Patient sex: M
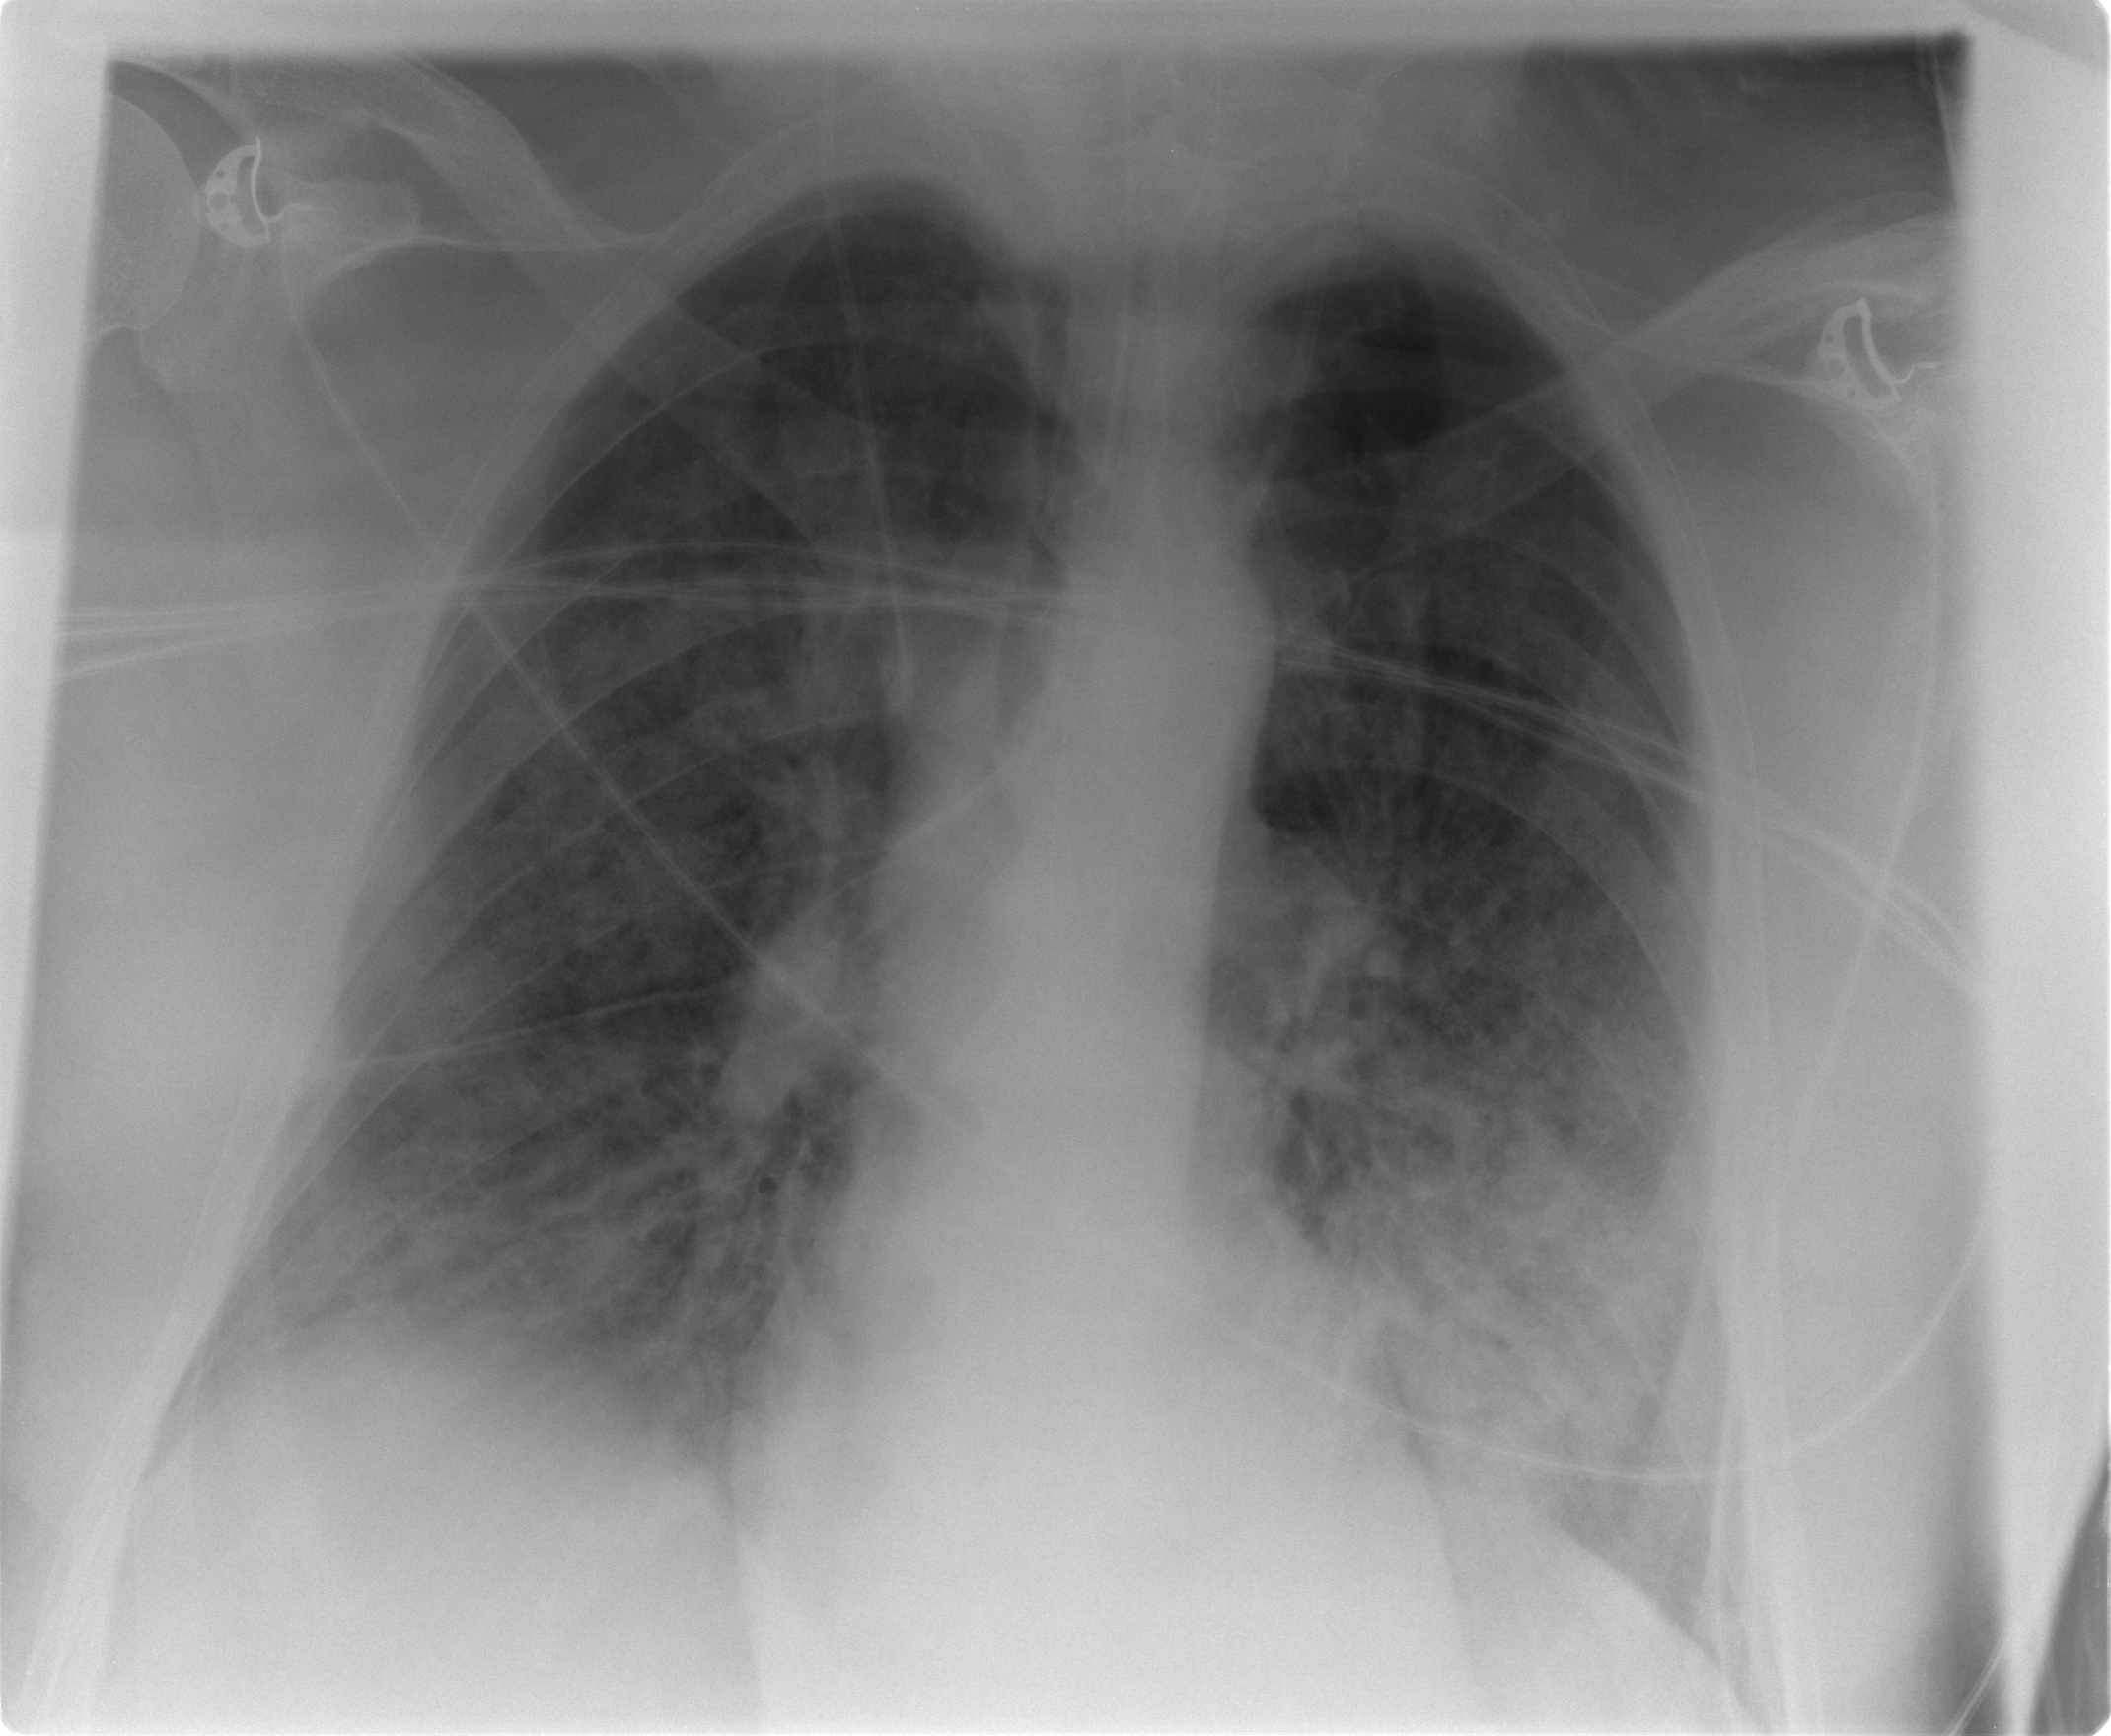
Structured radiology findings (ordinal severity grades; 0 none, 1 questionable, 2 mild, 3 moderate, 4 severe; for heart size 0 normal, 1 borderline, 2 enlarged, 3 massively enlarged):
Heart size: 1
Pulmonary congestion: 0
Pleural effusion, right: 1
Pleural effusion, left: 1
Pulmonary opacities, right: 3
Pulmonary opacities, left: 3
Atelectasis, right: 2
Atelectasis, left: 2